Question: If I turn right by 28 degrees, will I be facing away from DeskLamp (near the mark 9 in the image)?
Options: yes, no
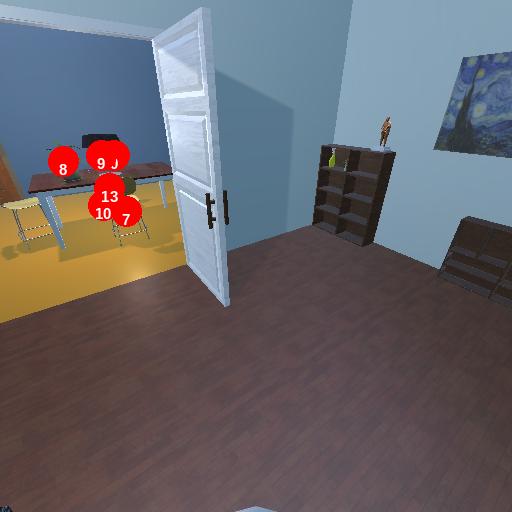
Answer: yes